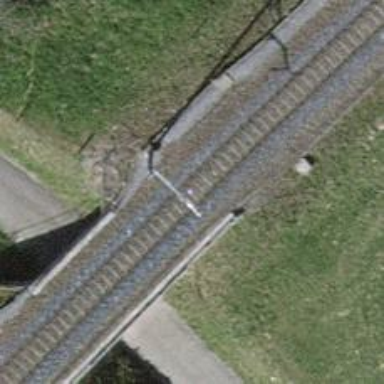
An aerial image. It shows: Railway bridge with electrified contact line. There is one track on the bridge.